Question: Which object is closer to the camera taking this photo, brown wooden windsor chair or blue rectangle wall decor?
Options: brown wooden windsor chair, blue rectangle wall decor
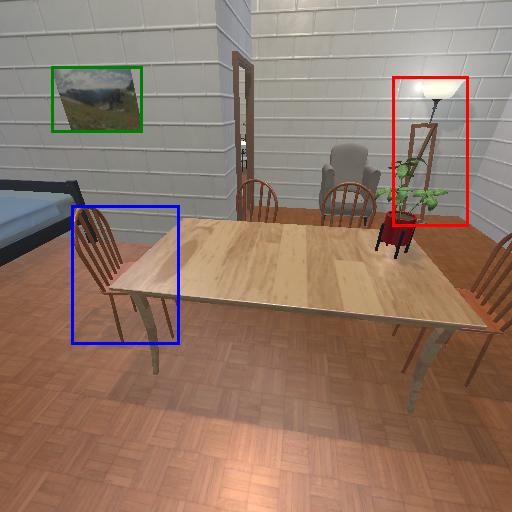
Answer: brown wooden windsor chair